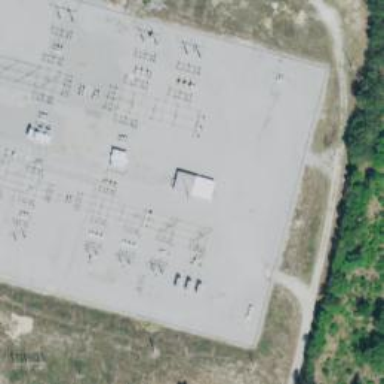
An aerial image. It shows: Switch for power supply.